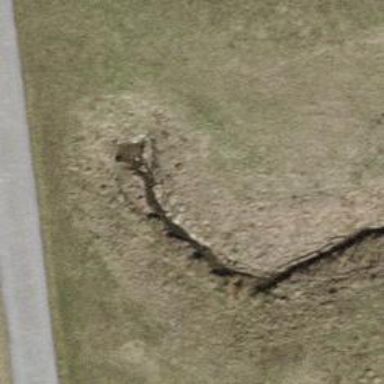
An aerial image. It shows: Culvert tunnel.